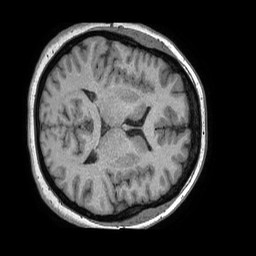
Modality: T1w
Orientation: axial
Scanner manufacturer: philips
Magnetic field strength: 1.5 T
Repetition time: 0.007703 s
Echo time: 0.003564 s